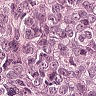
Metastatic tissue present: yes